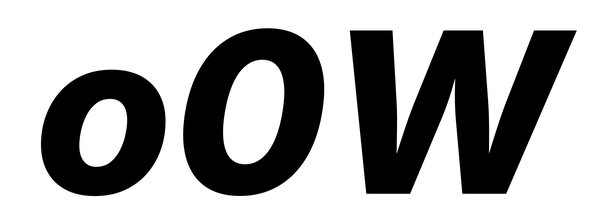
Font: Inter-Italic_ExtraBold_Italic